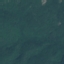
Land use / land cover: Forest